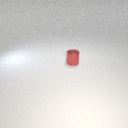
small red metal cylinder